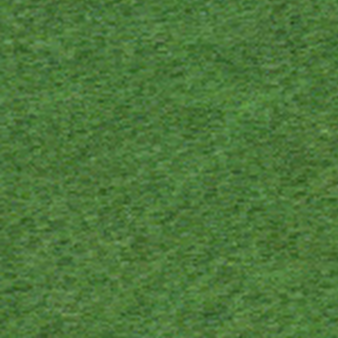
Label: other